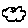
Label: cloud